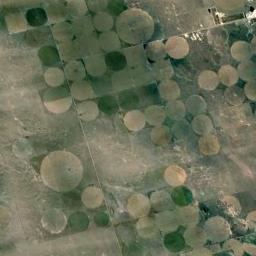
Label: circular_farmland